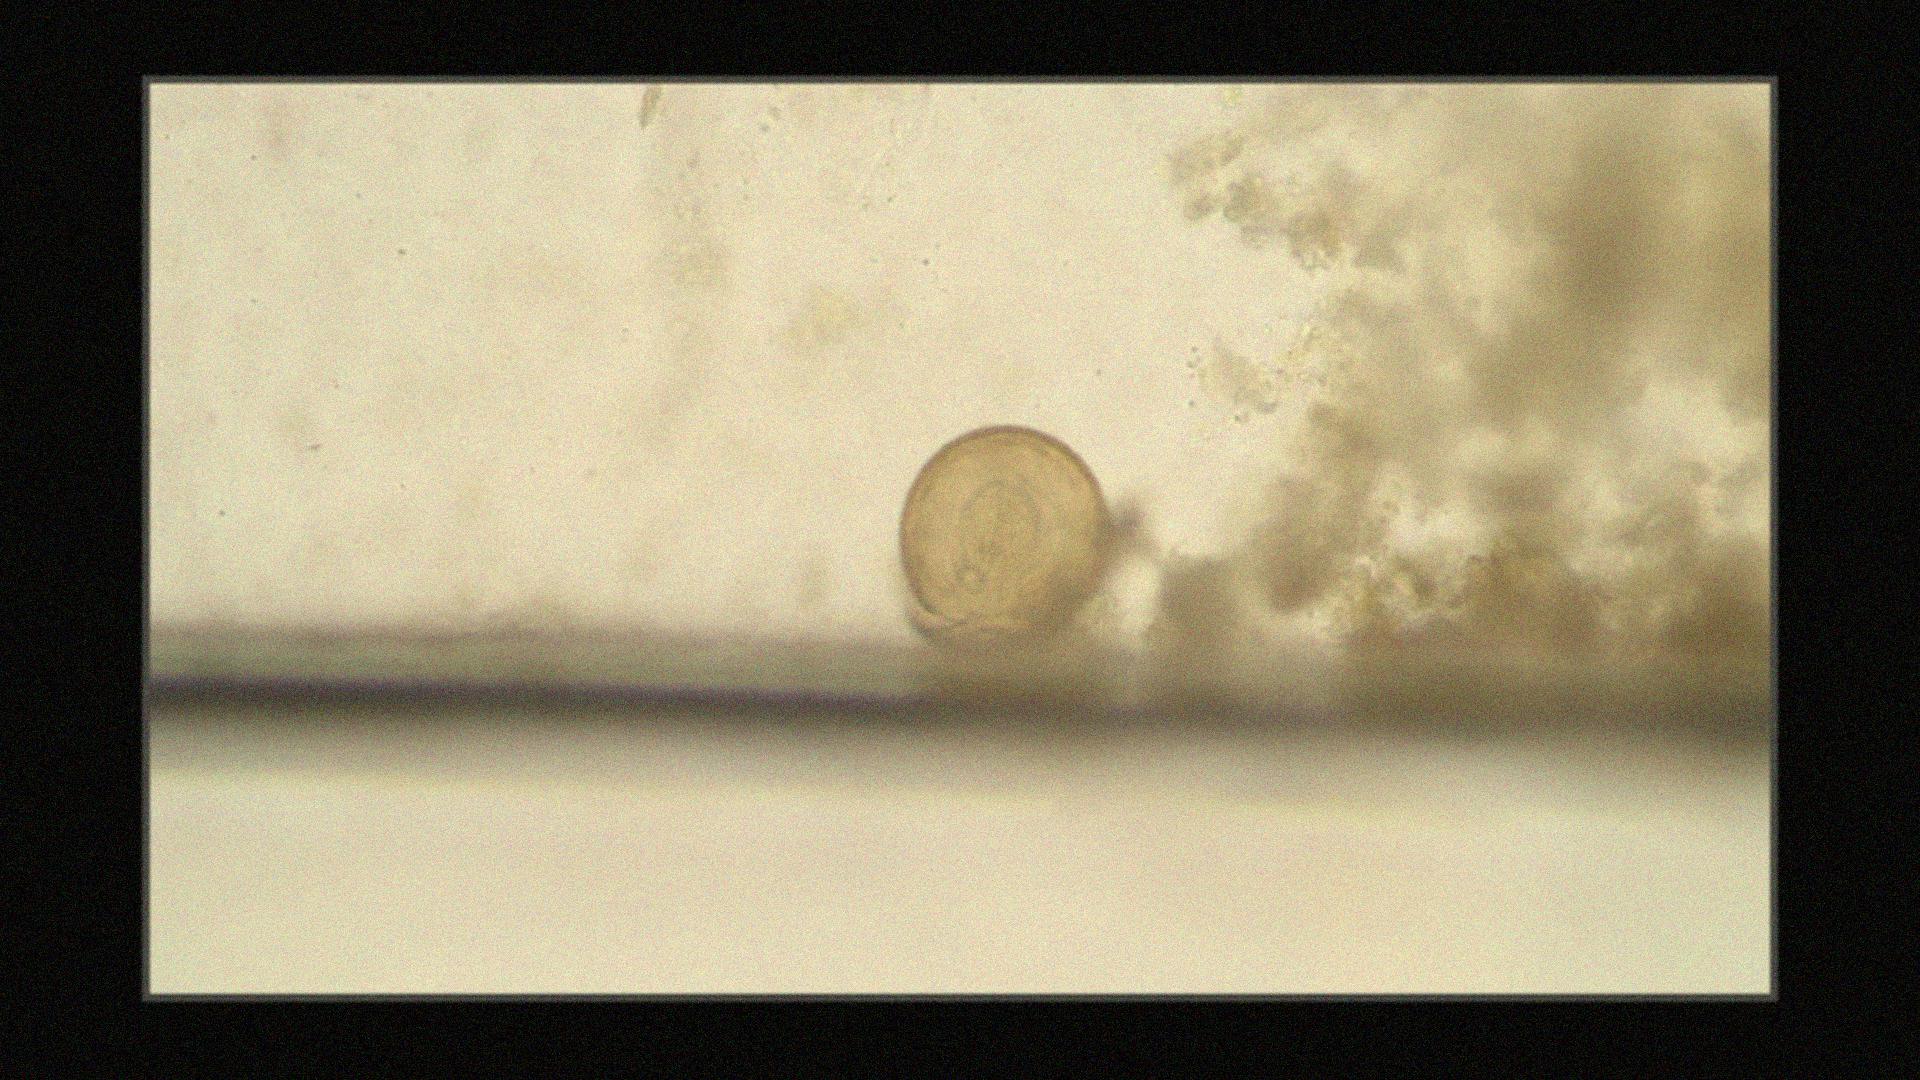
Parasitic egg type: Hymenolepis diminuta